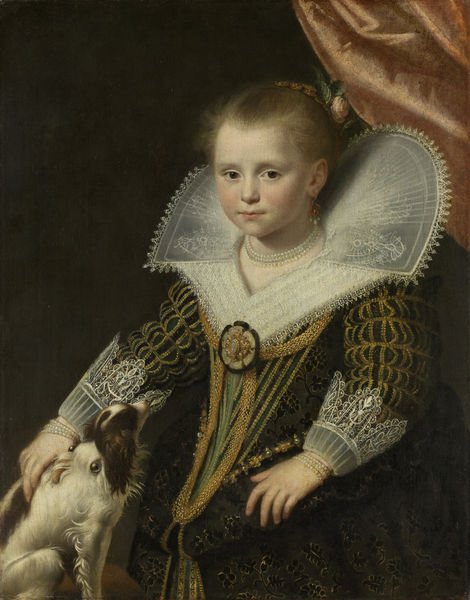
Titel: Portret van een meisje, bekend als 'Het prinsesje'
Künstler: Paulus Moreelse
Standort: Amsterdam
Institution: Rijksmuseum
Schlagwörter: chair, curtain, dress, hair, old, painting, portrait, flower, rubens, girl, boy, child, bird, dog, necklace, peach, royal, clothes, art, animal, baby, goat, kid, royalty, little boy, jewelry, pretty, princess, little girl, puppy, blond hair, olden times, portrayt